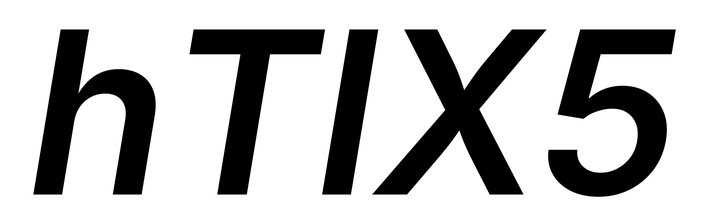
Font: Inter-Italic_SemiBold_Italic